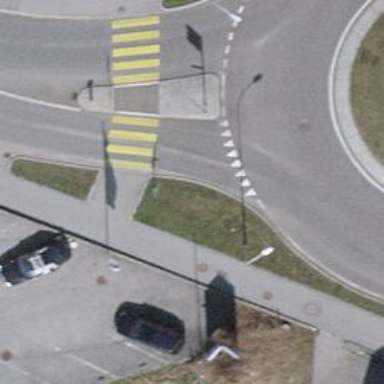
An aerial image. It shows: Uncontrolled zebra crossing on the road.